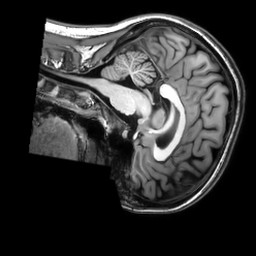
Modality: T1w
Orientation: sagittal
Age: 25
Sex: female
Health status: healthy
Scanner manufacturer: philips
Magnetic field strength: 3 T
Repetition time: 0.009 s
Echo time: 0.003996 s